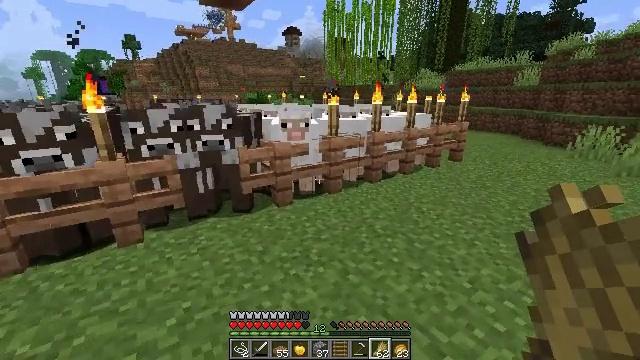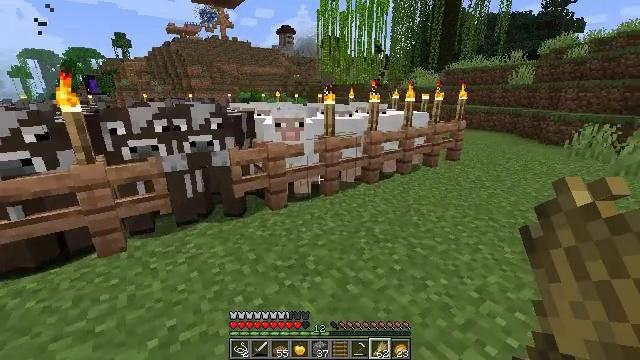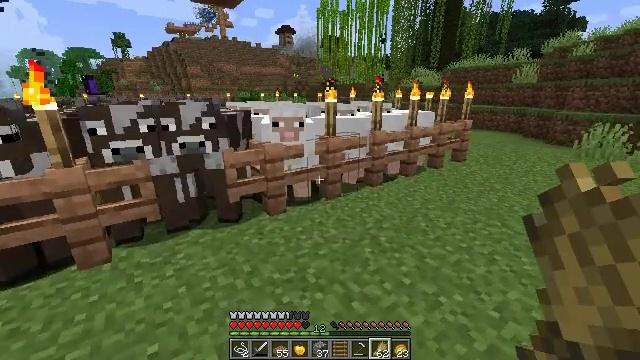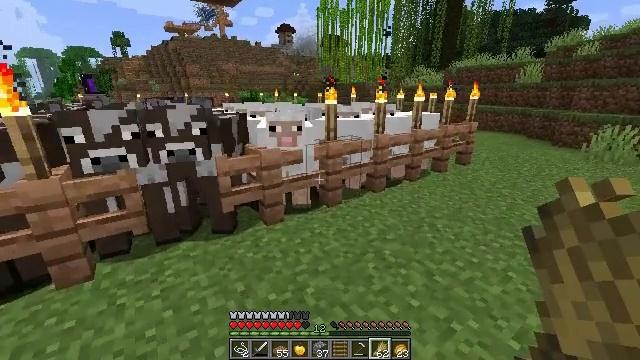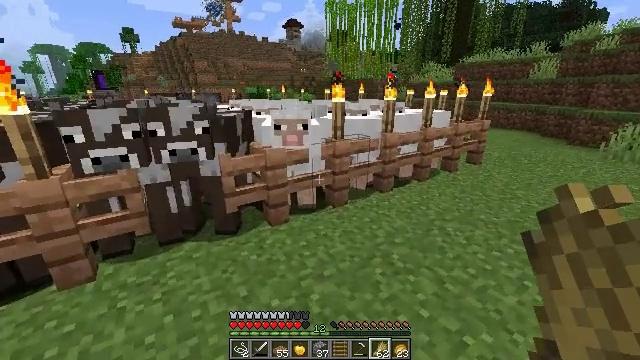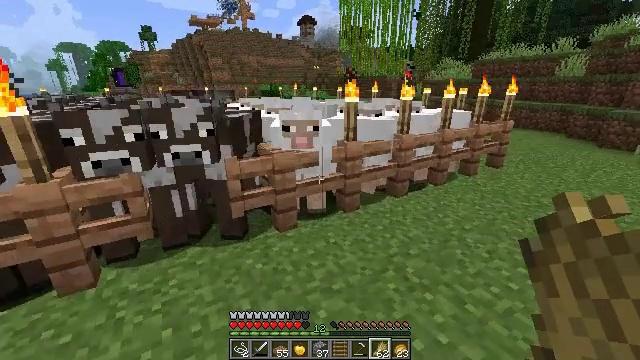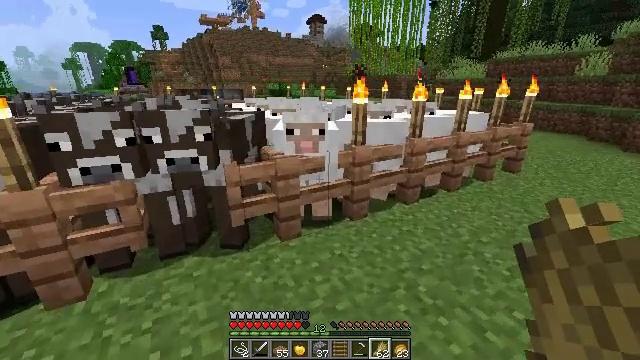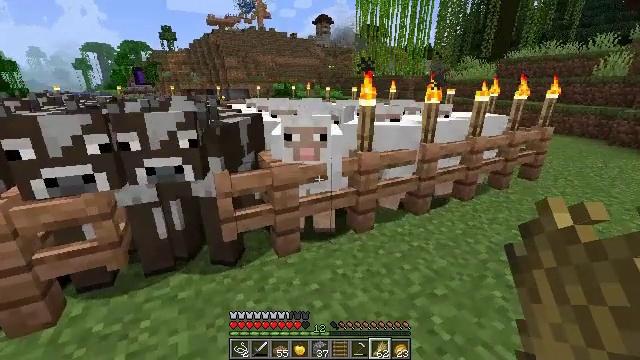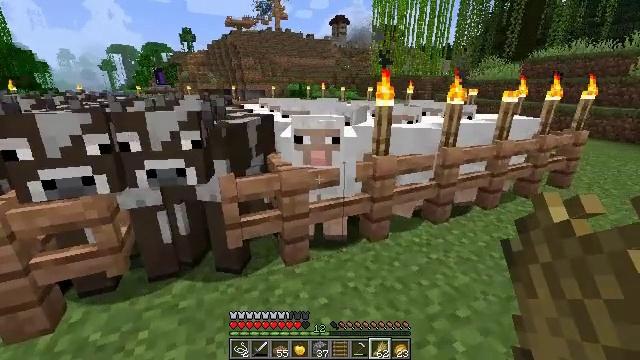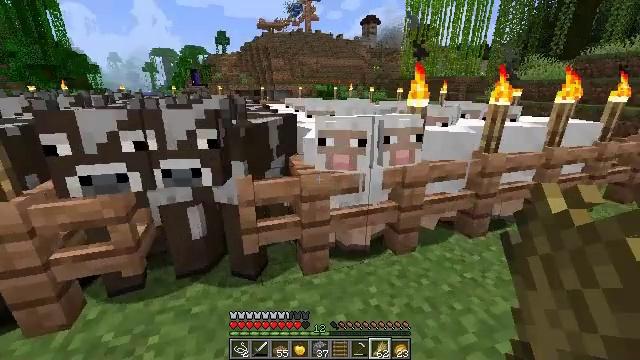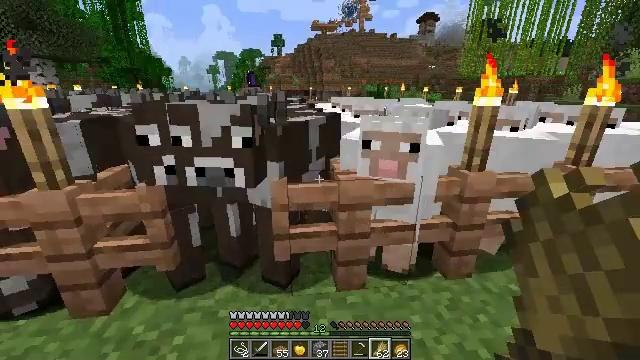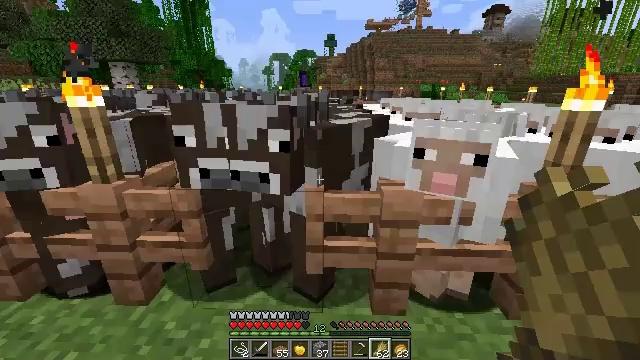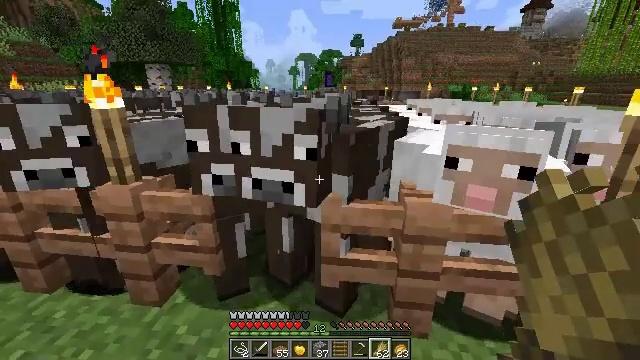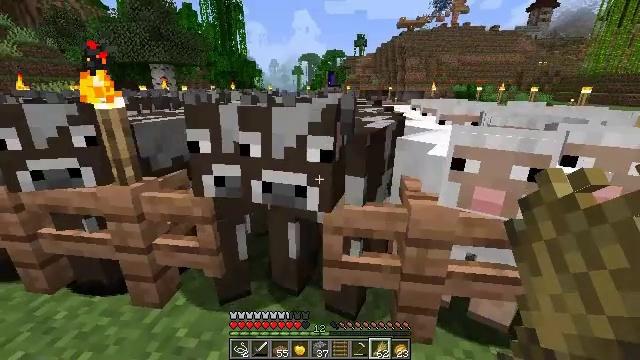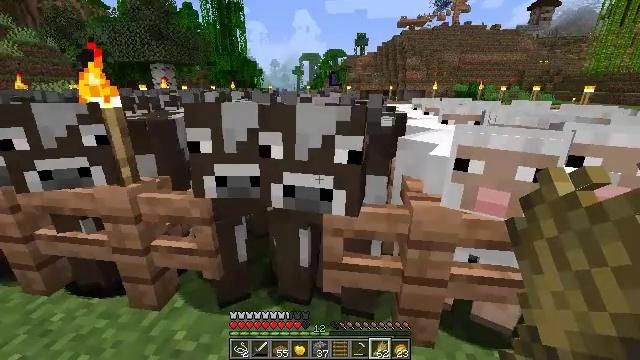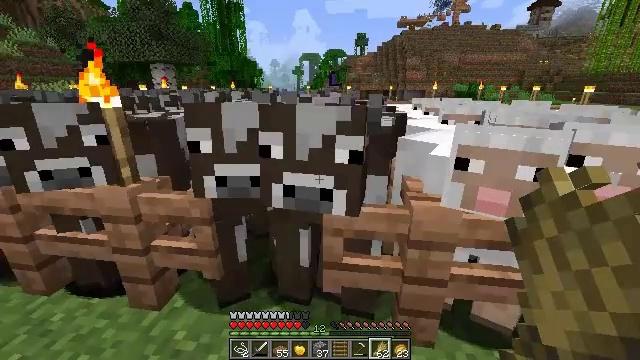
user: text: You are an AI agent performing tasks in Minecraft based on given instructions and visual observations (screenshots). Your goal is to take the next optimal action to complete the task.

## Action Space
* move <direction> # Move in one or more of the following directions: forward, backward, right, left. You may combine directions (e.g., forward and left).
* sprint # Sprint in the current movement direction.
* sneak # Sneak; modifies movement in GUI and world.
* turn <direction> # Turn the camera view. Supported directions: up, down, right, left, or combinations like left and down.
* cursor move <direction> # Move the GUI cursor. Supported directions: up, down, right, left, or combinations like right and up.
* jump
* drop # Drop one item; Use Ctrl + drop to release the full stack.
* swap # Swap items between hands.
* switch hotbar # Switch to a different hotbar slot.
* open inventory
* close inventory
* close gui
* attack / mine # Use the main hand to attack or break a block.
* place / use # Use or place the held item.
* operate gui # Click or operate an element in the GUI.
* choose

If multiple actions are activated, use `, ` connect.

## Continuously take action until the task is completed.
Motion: motion action
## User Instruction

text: Mine the jungle fence gate for materials.
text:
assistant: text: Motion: move forward, turn right
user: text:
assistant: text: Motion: move forward
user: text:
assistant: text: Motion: move forward
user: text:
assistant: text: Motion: move forward, turn left
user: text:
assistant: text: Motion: move forward, turn left
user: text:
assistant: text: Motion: move forward, turn left
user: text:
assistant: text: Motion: move forward, turn left
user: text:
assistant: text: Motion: move forward, turn left
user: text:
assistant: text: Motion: move forward, turn left
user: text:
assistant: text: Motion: move forward, turn left
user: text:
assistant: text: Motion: turn left
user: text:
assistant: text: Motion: turn left
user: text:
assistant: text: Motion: no_op
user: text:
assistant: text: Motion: no_op
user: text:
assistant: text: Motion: no_op
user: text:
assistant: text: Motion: no_op
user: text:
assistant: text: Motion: turn right
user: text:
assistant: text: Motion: no_op
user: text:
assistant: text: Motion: no_op
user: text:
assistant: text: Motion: move back
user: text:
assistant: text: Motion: move back
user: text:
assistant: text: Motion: move back
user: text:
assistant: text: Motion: move back
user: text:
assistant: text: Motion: move back
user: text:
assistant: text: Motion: move back
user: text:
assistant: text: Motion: move back
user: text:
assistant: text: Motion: move back
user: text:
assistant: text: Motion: move back
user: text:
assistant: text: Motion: move back
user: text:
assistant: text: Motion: move back